Question: I have a bulleted list in Visio 2010 in which I'm trying to indent a second-level bullet. For example:

I want the "Sub-Bullet" item to be indented to the right so it's clear that it is a child element. I thought the "Increase Indent" option on the ribbon would do this but that applies at the paragraph level so the entire list moves to the right.
How do I indent just one item in the list?
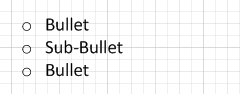
Answer: First, select that item ("Sub-Bullet") and then use "Increase indent"...